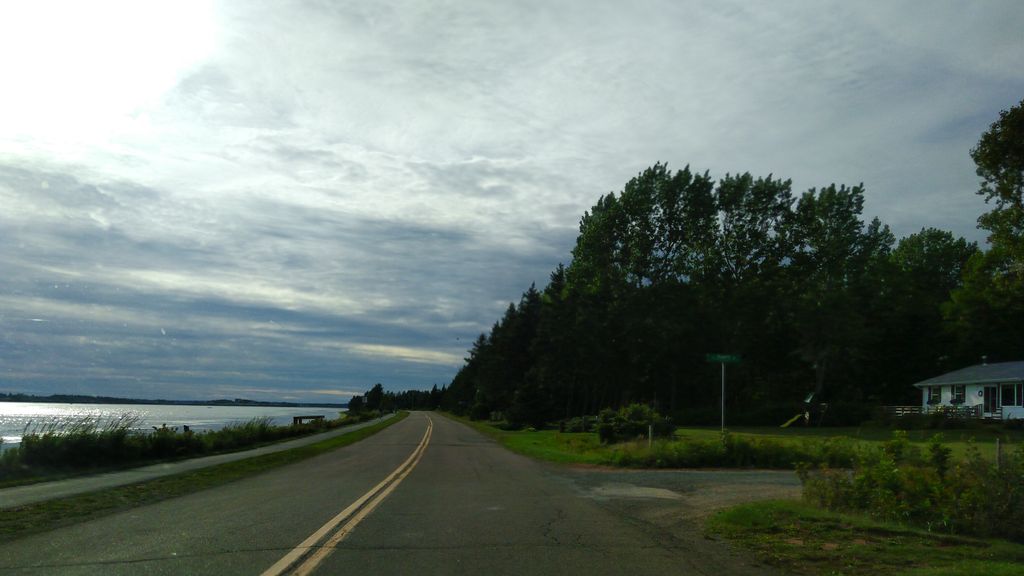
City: charlottetown